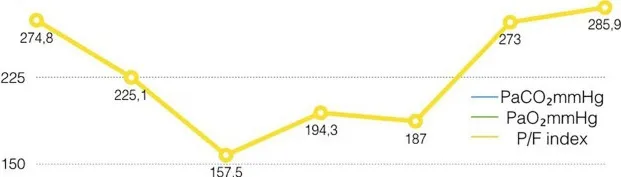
The dynamics of the patient's respiratory function indicators.
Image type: pathology (immunostaining)